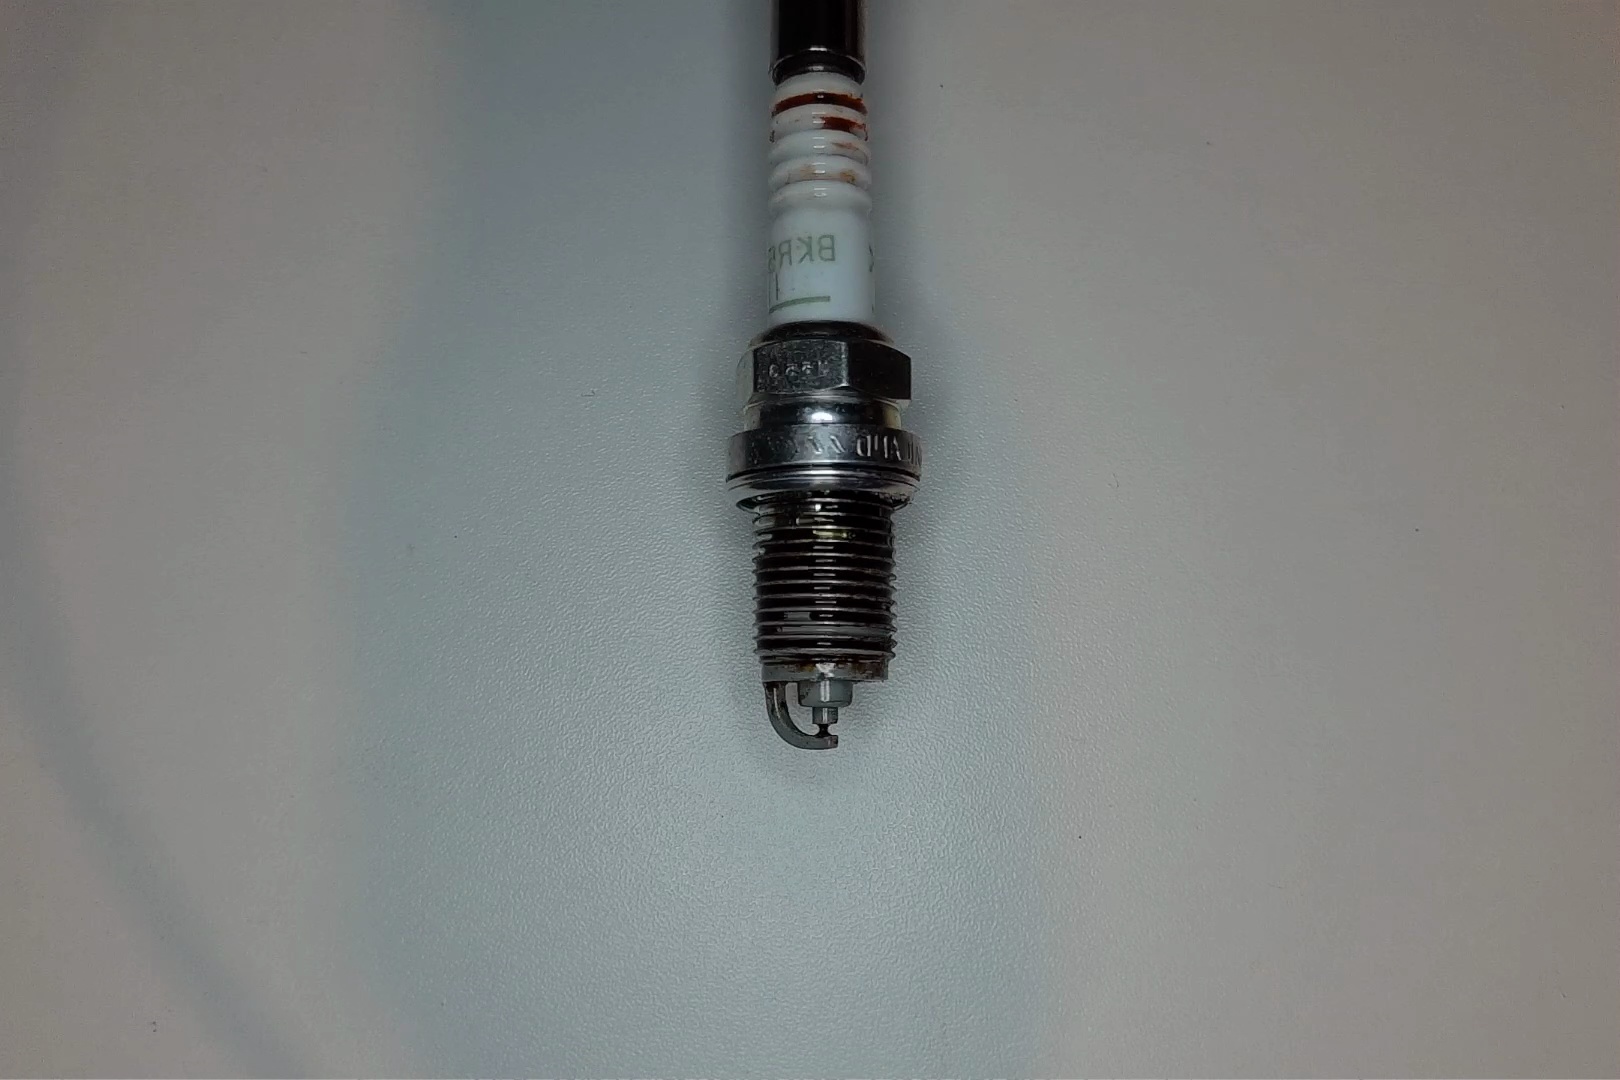
Label: anomaly